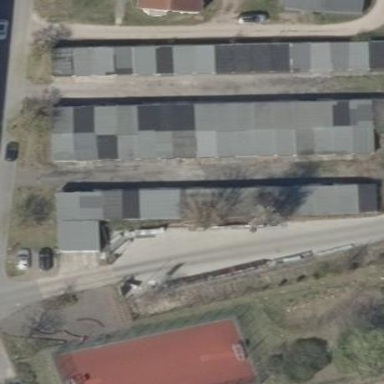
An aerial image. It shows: Area designated for garages.